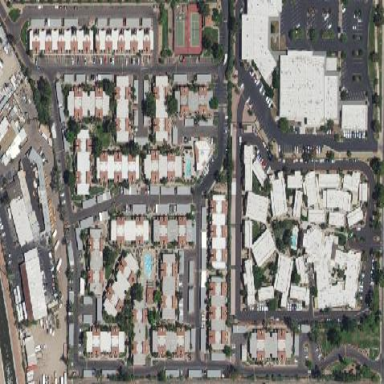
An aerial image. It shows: Residential area with apartments.